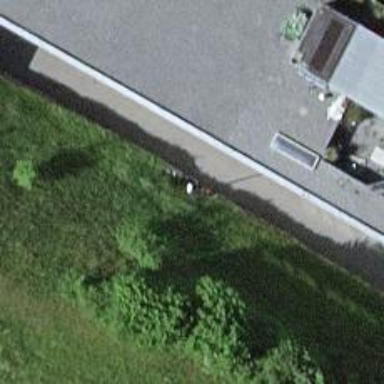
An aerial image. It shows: Retaining wall.